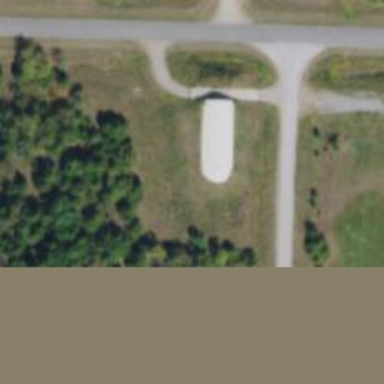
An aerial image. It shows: Military bunker for protection and defense.